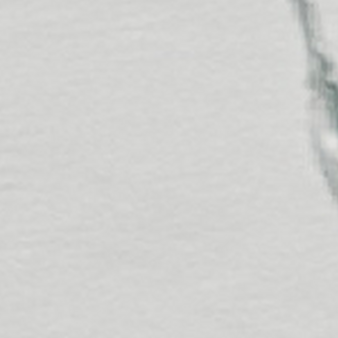
Label: other